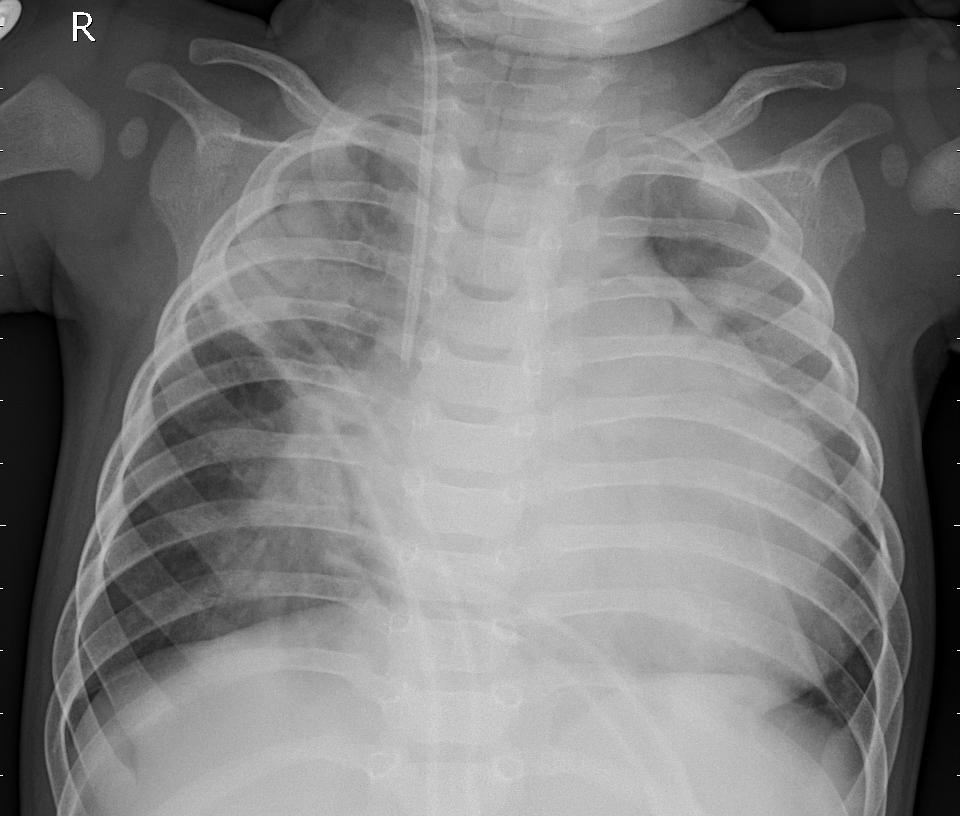
Diagnosis: PNEUMONIA